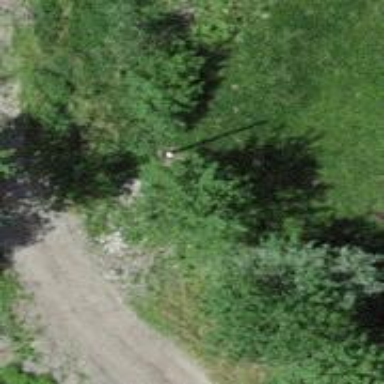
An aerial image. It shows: Communication pole.